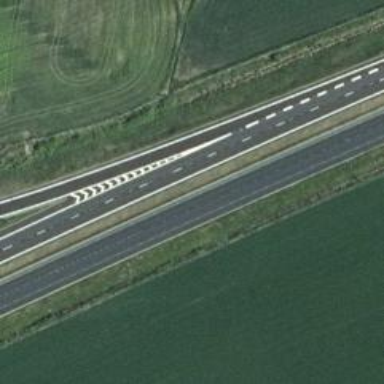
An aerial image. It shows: Asphalt motorway.